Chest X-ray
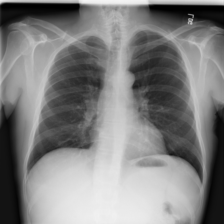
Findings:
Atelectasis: negative
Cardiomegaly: negative
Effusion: negative
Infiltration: negative
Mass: negative
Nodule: negative
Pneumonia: negative
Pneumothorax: negative
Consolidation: negative
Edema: negative
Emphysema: negative
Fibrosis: negative
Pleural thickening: negative
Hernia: negative